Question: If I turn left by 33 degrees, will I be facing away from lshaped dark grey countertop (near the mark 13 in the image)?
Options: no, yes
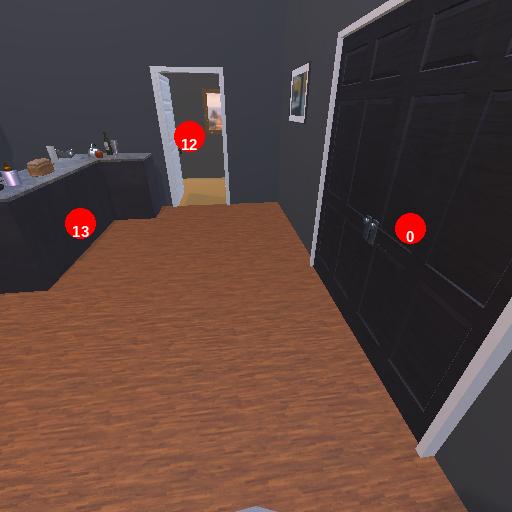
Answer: no